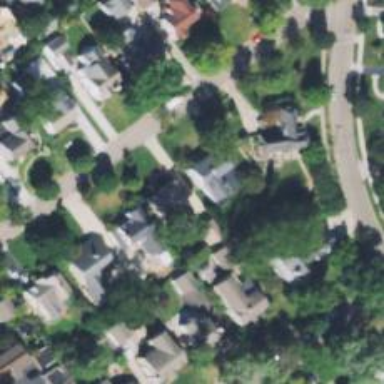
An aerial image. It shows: Residential driveway.